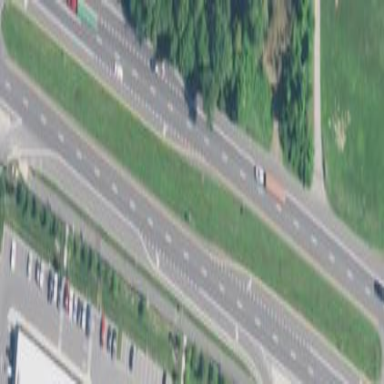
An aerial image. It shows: Traffic island covered with grass.